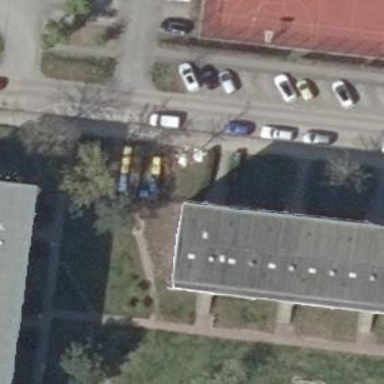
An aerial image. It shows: Sidewalk.